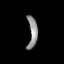
Tissue: lung
Cell type: Endothelial cells
Senescence score: 0.5411
Nuclear area (px): 293
Mean DAPI intensity: 139.662